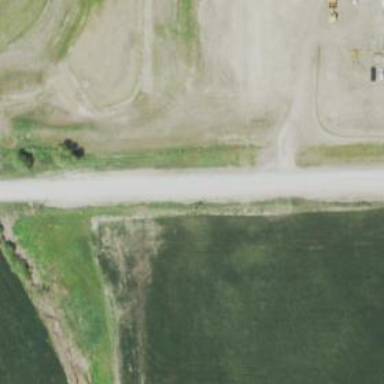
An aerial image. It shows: Secondary road.